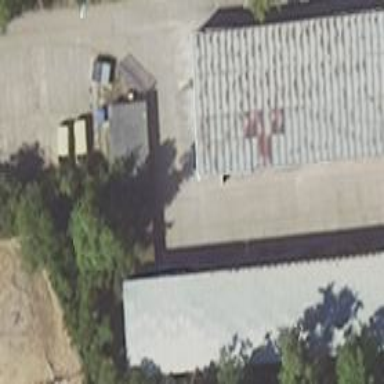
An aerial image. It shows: Shed.